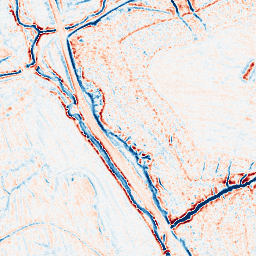
Category: edge_preserving
Decomposition family: bilateral
Decomposition parameters: d: 9
sigma_color: 75
sigma_space: 25
Upsampling method: sinc_blackman
Upsampling parameters: scale: 2
kernel_size: 16
Upsampling scale: 2